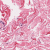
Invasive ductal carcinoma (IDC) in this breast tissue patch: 0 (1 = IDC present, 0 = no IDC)